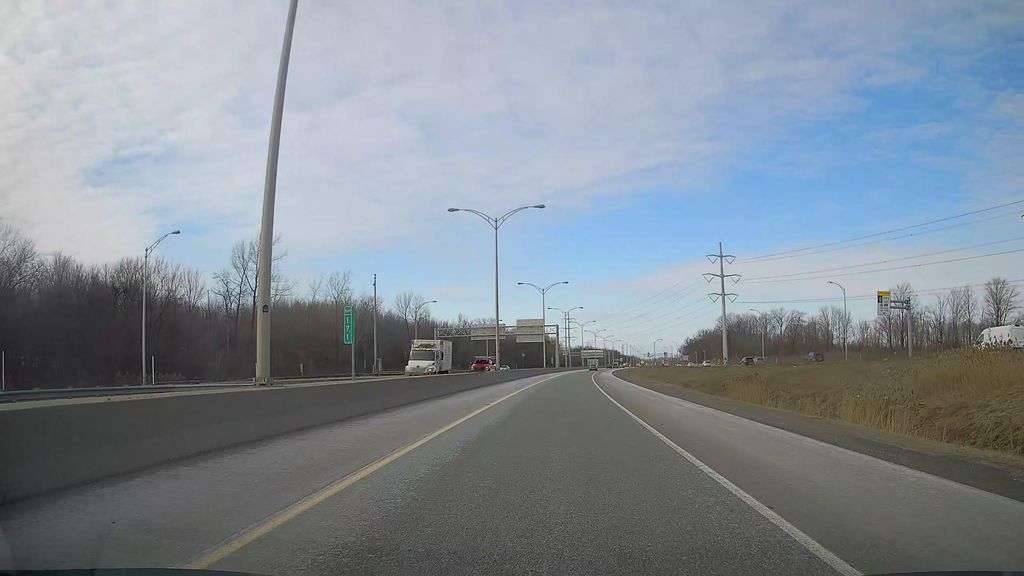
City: montreal